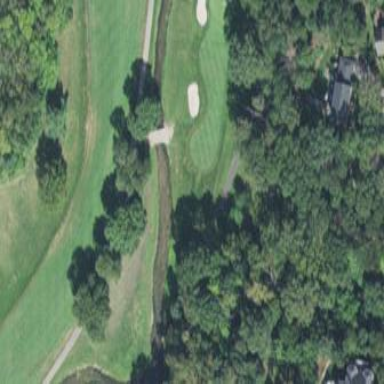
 specifically the fairway of golf course."